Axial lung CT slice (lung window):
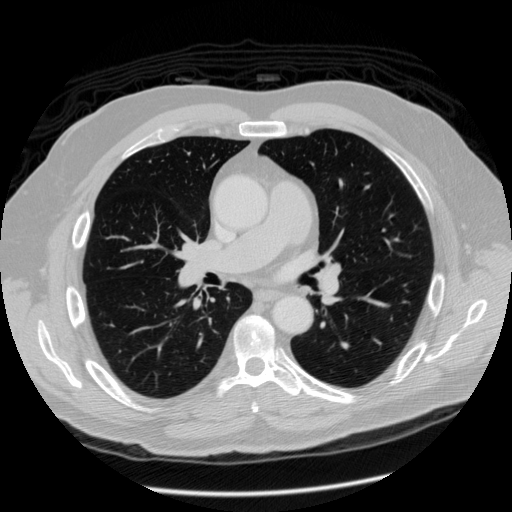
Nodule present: no